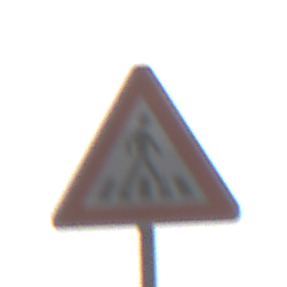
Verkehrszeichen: FussgaengerueberwegLinks
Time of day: MorningAfternoon
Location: Outdoor (Nature)
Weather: PartlyCloudy
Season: NotSpecified
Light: Natural